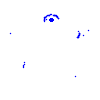
Particle: pion